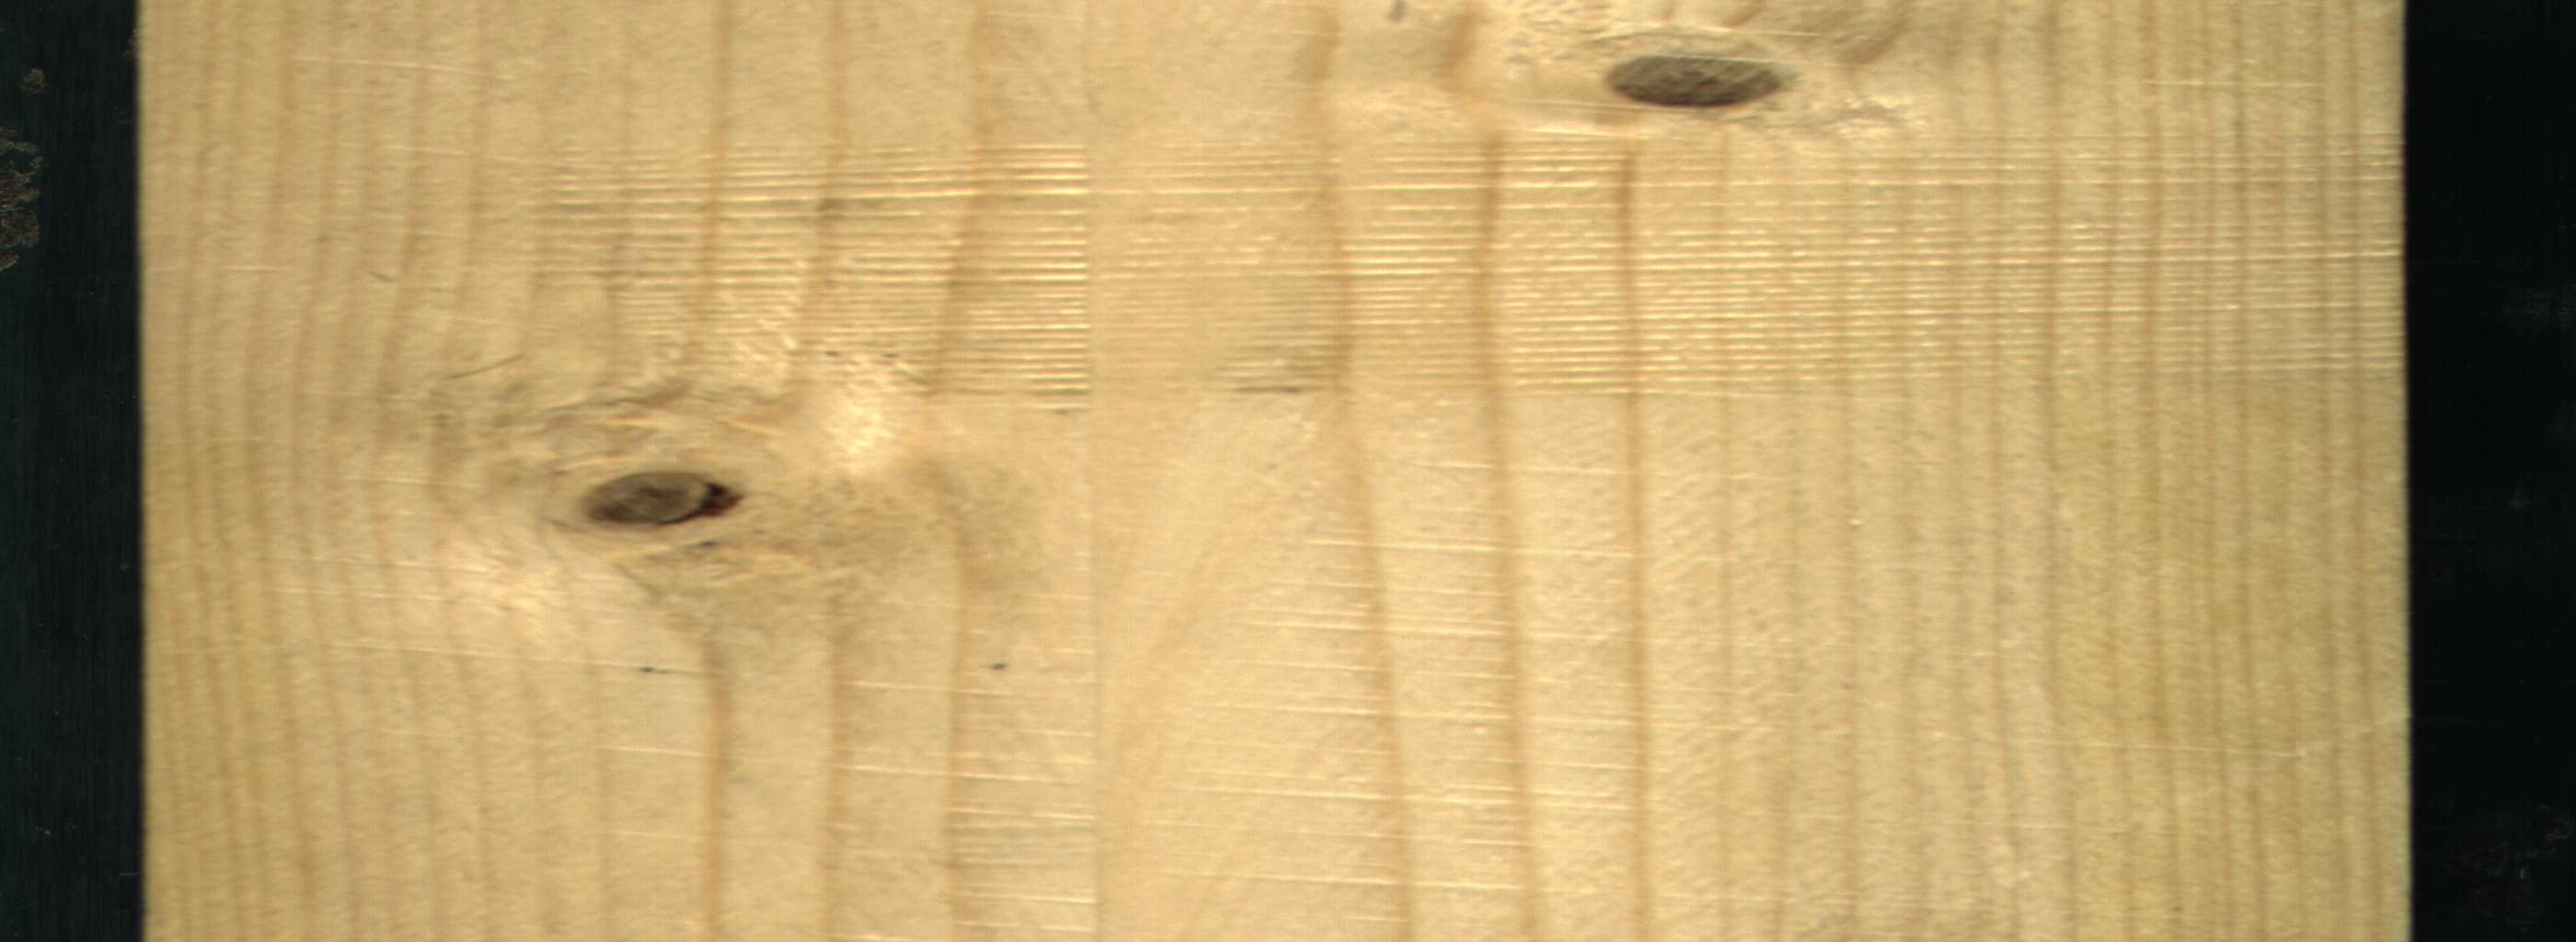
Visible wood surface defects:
Dead_Knot
Live_Knot